高一 · 代数
能使不等式 $\log _{2} x<x^{2}<2^{x}$ 一定成立的 $x$ 的取值范围是 ( )
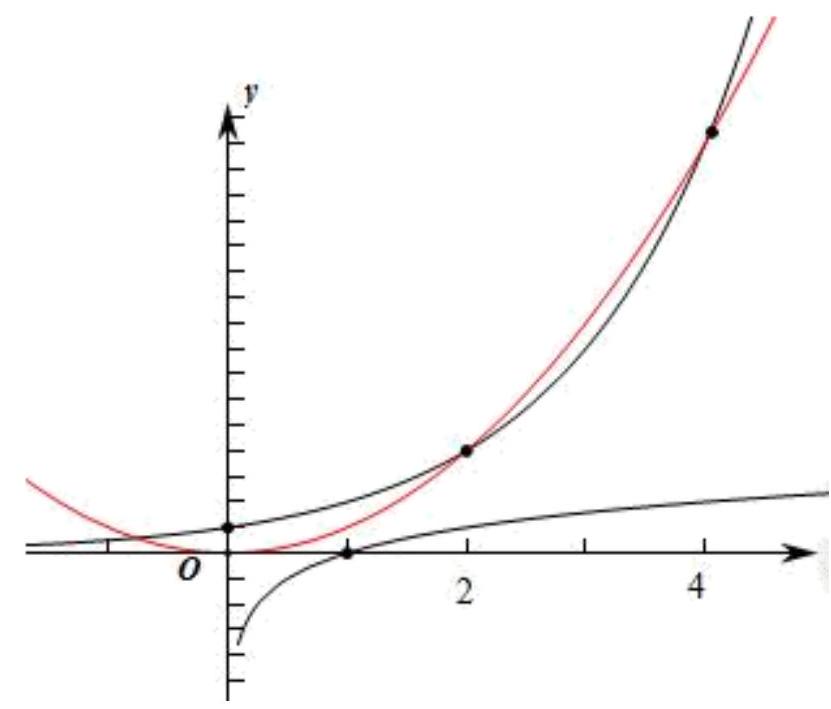
A. $(0,+\infty)$
B. $(2,+\infty)$
C. $(-\infty, 2)$
D. $(4,+\infty)$
答案: D
解析:

作出 $y=\log _{2} x 、 y=x^{2}$ (红色) $、 y=2^{x}$ 图像

由图像可知, 当 $x>4$ 时, $\log _{2} x<x^{2}<2^{x}$

故选: $D$.